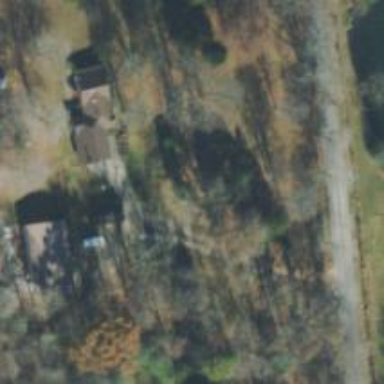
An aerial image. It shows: Driveway.